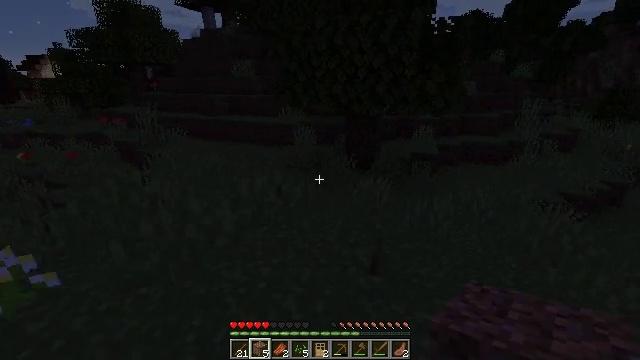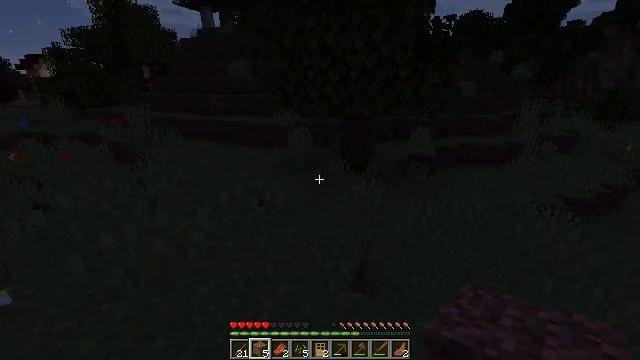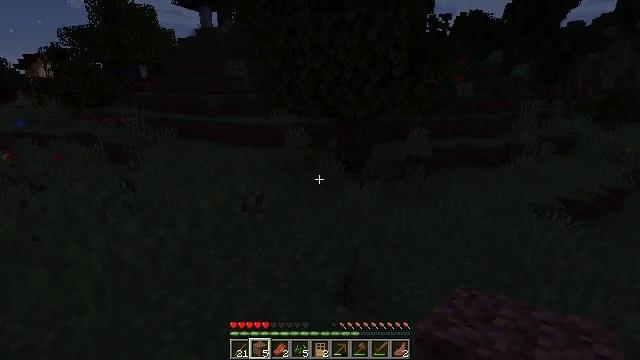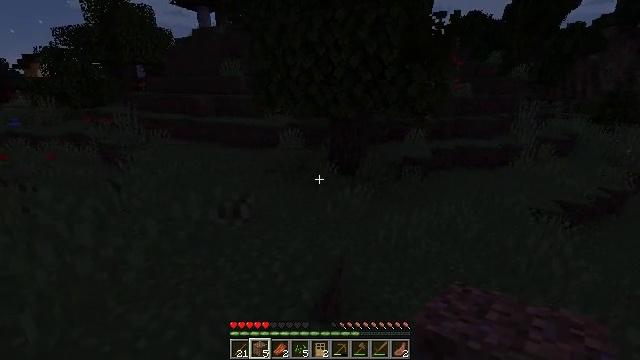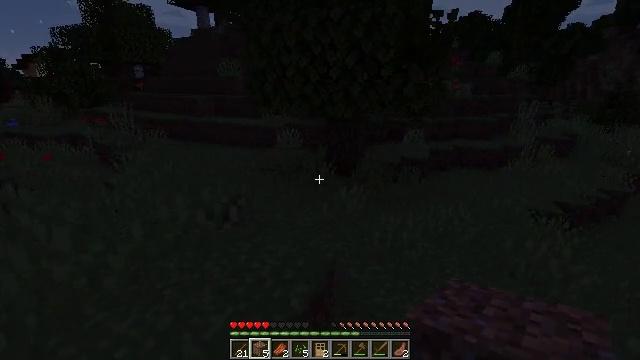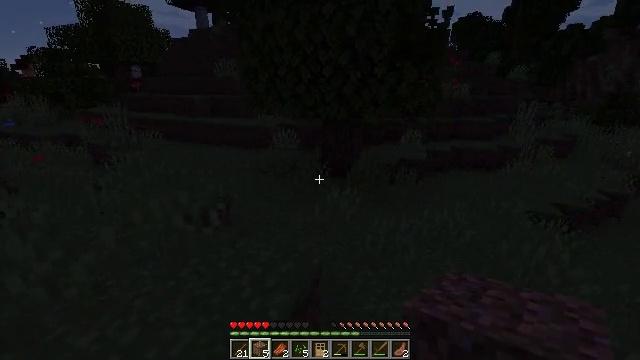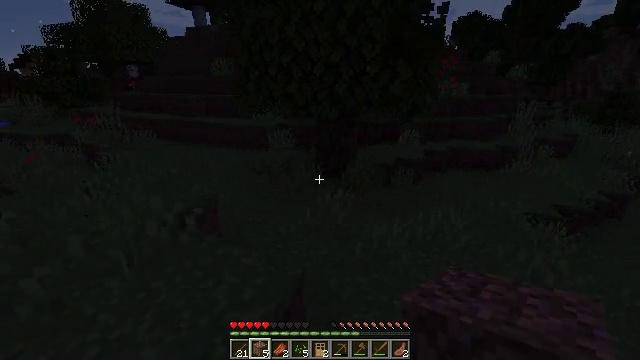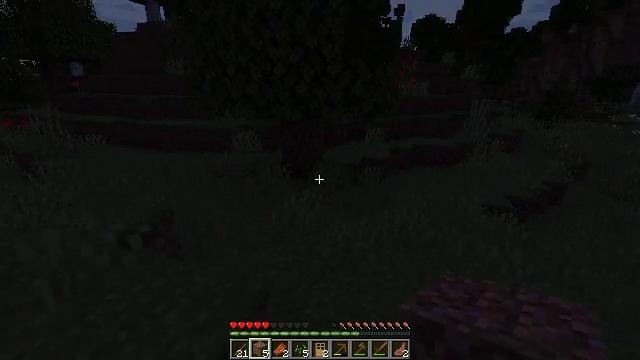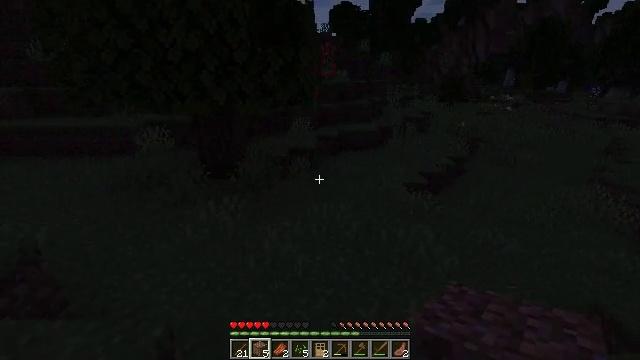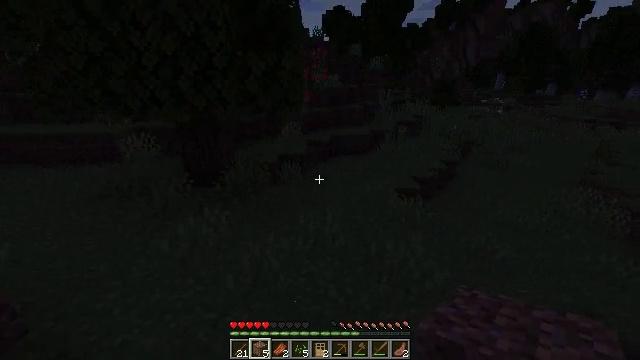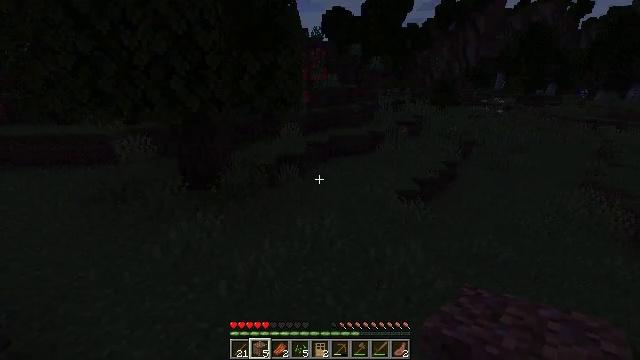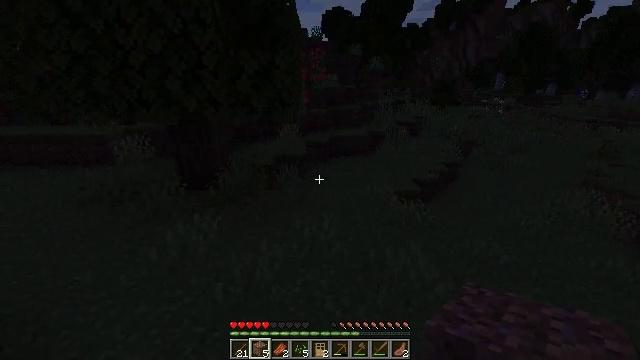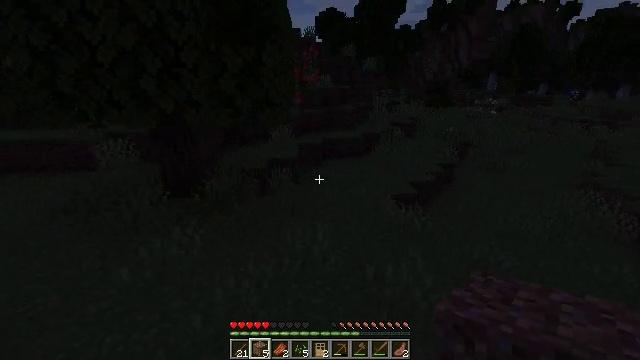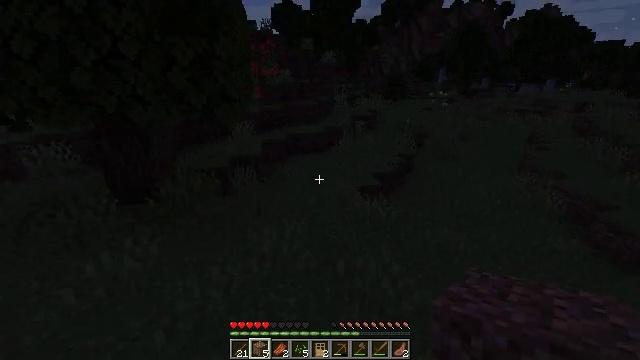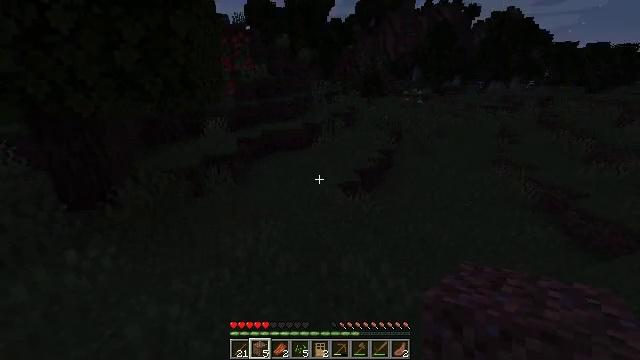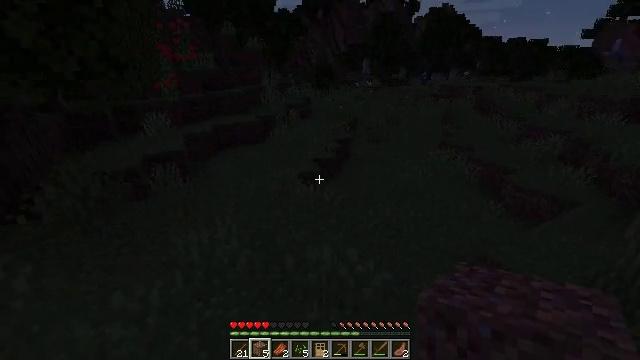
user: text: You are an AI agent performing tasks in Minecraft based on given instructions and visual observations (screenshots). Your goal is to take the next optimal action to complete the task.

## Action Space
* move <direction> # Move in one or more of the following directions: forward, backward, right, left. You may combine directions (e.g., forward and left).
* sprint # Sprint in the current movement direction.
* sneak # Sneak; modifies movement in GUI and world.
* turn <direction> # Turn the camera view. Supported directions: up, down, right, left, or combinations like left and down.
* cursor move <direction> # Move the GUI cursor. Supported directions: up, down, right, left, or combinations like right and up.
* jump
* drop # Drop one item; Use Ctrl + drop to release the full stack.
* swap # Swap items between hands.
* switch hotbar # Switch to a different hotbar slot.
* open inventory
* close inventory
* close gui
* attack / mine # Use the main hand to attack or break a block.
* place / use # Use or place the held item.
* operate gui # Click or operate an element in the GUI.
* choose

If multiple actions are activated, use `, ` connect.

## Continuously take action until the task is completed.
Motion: motion action
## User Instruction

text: Attack the torch to pick it up.
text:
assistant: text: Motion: move forward and move right
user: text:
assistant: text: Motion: move forward and move right
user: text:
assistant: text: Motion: move forward and move right
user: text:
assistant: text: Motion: move forward and move right
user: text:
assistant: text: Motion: move forward and move right
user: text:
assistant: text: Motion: move forward and move right
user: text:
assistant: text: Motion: move forward and move right, turn right
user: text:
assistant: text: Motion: move forward and move right, turn right and down
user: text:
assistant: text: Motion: move forward and move right, turn right
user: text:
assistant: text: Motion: move forward
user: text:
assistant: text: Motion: move forward
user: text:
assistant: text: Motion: move forward, turn right
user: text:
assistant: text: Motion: move forward, turn right and down
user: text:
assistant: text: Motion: move forward, turn right
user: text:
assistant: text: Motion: move forward, turn right and down
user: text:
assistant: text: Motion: move forward, turn right
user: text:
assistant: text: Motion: move forward, turn right
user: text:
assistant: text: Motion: move forward, turn right
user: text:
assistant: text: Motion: move forward
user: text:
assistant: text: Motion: move forward
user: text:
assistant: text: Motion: move forward
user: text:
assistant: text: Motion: move forward
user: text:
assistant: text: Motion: move forward
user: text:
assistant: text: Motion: move forward
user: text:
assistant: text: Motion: move forward
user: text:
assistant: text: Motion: move forward
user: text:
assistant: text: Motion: move forward
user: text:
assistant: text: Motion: move forward
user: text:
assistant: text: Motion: move forward
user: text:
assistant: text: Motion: move forward